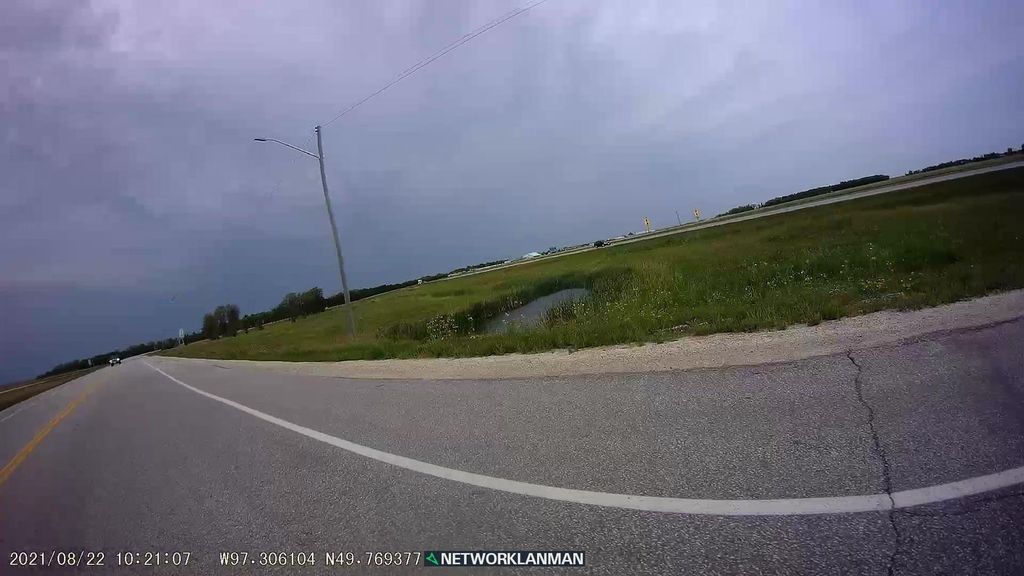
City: winnipeg